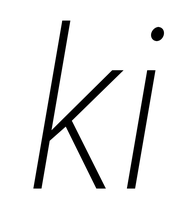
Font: Roboto-Italic_Condensed_ExtraLight_Italic